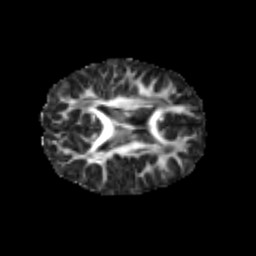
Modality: FA
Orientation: axial
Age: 7
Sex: male
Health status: healthy